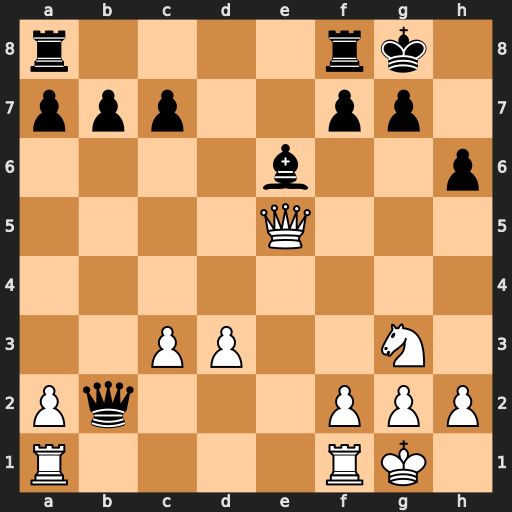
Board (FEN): r4rk1/ppp2pp1/4b2p/4Q3/8/2PP2N1/Pq3PPP/R4RK1
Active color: w
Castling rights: -
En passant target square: -
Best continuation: Nh5 f6 Qxe6+